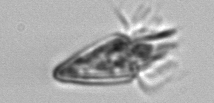
Label: Strombidium_tintinnodes